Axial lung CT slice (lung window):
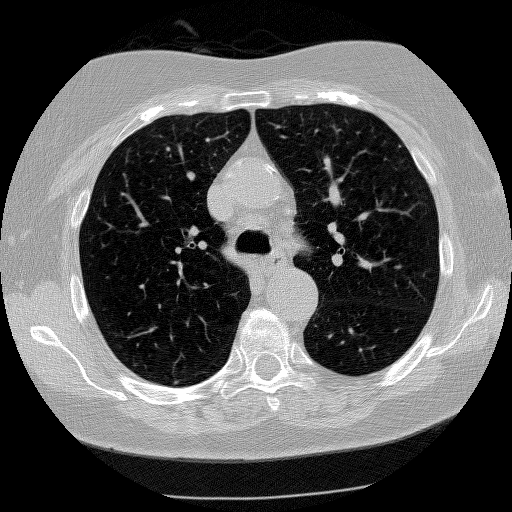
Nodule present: no